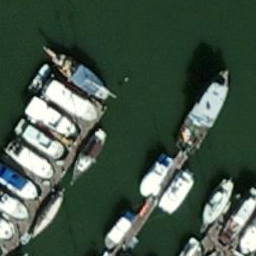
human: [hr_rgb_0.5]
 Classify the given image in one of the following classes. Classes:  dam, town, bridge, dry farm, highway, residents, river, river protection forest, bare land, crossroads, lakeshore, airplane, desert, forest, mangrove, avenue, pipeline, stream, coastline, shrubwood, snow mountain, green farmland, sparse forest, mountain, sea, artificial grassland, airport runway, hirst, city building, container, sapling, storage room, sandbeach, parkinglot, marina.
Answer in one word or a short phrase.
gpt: marina